Question: So I ran into a problem where I was trying to convert my EditText into TextInputEditText under TextInputLayout from com.google.material library.
I am not able to place my TextInputEdit Text On top of TextInputLayout
Here is a screeenshot.

As you can see it is a bit off from both the top and left.
login.xml
'''
<com.google.android.material.textfield.TextInputLayout
android:layout_width="210dp"
android:layout_height="53dp"
android:layout_alignParentEnd="true"
android:layout_alignParentBottom="true"
android:background="@drawable/roundedittext"
android:ems="10"
android:hint=" Email"
android:importantForAutofill="no"
android:inputType="textEmailAddress"
android:padding="5dp"
app:errorEnabled="true"
tools:layout_editor_absoluteX="101dp"
tools:layout_editor_absoluteY="366dp">
<com.google.android.material.textfield.TextInputEditText
android:id="@+id/signupemailfeild"
android:layout_width="210dp"
android:layout_height="47dp" />
</com.google.android.material.textfield.TextInputLayout>
<com.google.android.material.textfield.TextInputLayout
android:layout_width="210dp"
android:layout_height="47dp"
android:layout_alignParentStart="true"
android:layout_alignParentTop="true"
android:background="@drawable/roundedittext"
android:ems="10"
android:hint=" Password"
android:importantForAutofill="no"
android:inputType="textPassword"
android:padding="5dp"
app:errorEnabled="true"
app:passwordToggleEnabled="true"
tools:layout_editor_absoluteX="101dp"
tools:layout_editor_absoluteY="444dp">
<com.google.android.material.textfield.TextInputEditText
android:id="@+id/signuppasswordfeild"
android:layout_width="match_parent"
android:layout_height="47dp"
android:hint="Password"
android:inputType="textPassword"
tools:layout_editor_absoluteX="match_parent"
tools:layout_editor_absoluteY="match_parent" />
</com.google.android.material.textfield.TextInputLayout>
'''
build.gradle(app:module)
'''
dependencies {
implementation fileTree(dir: "libs", include: ["*.jar"])
implementation 'androidx.appcompat:appcompat:1.1.0'
implementation 'androidx.constraintlayout:constraintlayout:1.1.3'
implementation 'com.google.android.material:material:1.0.0'
implementation 'androidx.annotation:annotation:1.1.0'
implementation 'androidx.lifecycle:lifecycle-extensions:2.1.0'
implementation 'com.google.firebase:firebase-auth:19.3.1'
implementation 'com.google.firebase:firebase-database:19.3.1'
implementation 'androidx.legacy:legacy-support-v4:1.0.0'
implementation 'androidx.navigation:navigation-fragment:2.3.0'
implementation 'androidx.navigation:navigation-ui:2.3.0'
implementation 'com.github.castorflex.smoothprogressbar:library:1.0.0'
implementation 'com.google.android.material:material:1.0.0'
implementation 'androidx.mediarouter:mediarouter:1.1.0'
testImplementation 'junit:junit:4.12'
androidTestImplementation 'androidx.test.ext:junit:1.1.1'
androidTestImplementation 'androidx.test.espresso:espresso-core:3.2.0'
implementation 'com.google.firebase:firebase-analytics:17.2.2'
}
'''
Update:- Fixed the X-axis Offset Now the problem is only with Y-axis Offset.
<URL>
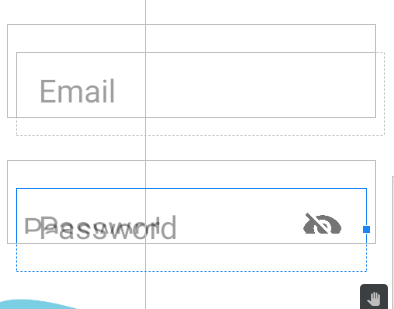
Answer: Apply these changes:
- 'implementation 'com.google.android.material:material:1.1.0''- 'android:layout_height="wrap_content"''TextInputLayout'- 'android:padding="5dp"''TextInputLayout'- 'android:layout_height="match_parent"''TextInputEditText'- 'android:hint=" Password"''TextInputEditText'- 'app:passwordToggleEnabled="true"''app:endIconMode="password_toggle"'
Just use:
'''
<com.google.android.material.textfield.TextInputLayout
android:layout_width="match_parent"
android:layout_height="wrap_content"
android:ems="10"
android:hint=" Password"
android:importantForAutofill="no"
app:errorEnabled="true"
app:endIconMode="password_toggle"
...>
<com.google.android.material.textfield.TextInputEditText
android:id="@+id/signuppasswordfeild"
android:layout_width="match_parent"
android:layout_height="match_parent"
android:inputType="textPassword"
/>
</com.google.android.material.textfield.TextInputLayout>
'''
<URL>